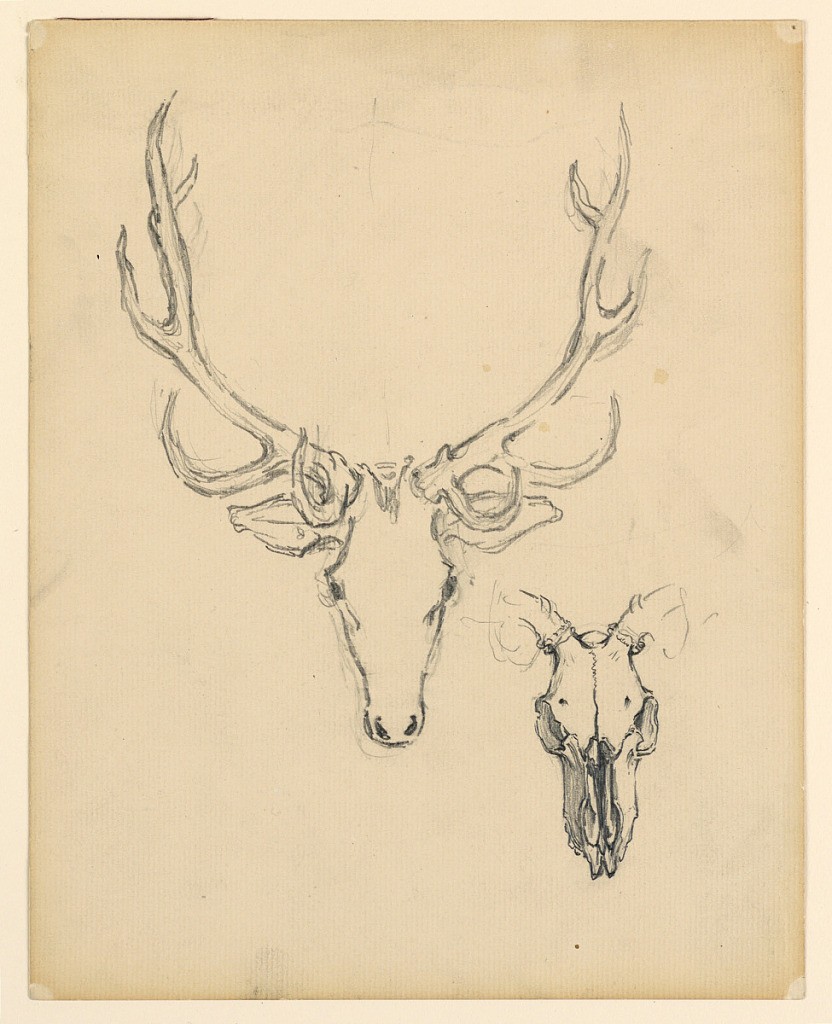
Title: Study of stag head
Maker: Kenyon Cox, American, 1856–1919
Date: ca. 1900
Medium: Graphite on paper
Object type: Drawing
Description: A sketch of a stag head and skull.